Question: Can I hide the "Done" button (as seen below) for 3 to 4 seconds in AdMob?

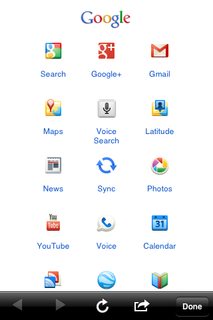
Answer: Don't think this is something easily doable. The AdMob SDK doesn't give you a direct handle to that modal view.
If a callback was sent after the modal view was presented, you could recursively go through your view hierarchy looking for the UIButton with a 'Done' label and hide that. However, there's no callback that is fired after the full modal view is presented, only one that is called before.